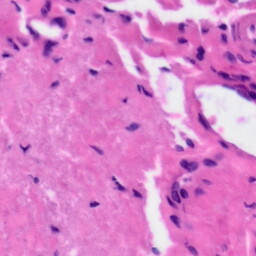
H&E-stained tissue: Tonsil